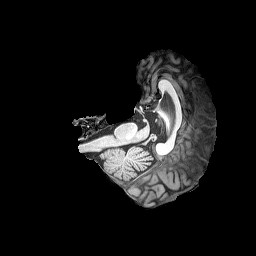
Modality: T1w
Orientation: axial
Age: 50
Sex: female
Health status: healthy